Question: I'm following this tutorial for Google Cloud Platform: <URL> - where I would then push the Docker image to the cloud, build and run it thereafter on Kubernetes.
1- My first, when I got to step 8, where I changed the source code string from "Hello, World" to "Hello, world! Version 2", and string "Version: 1.0.0" to "Version: 2.0.0" in the Go file, basically the lines:
'''
fmt.Fprintf(w, "Hello, world! Version 2
")
fmt.Fprintf(w, "Version: 2.0.0
")
'''
I realised that I changed the source code on my local machine (not the one on the cloud). I then went to the Google Cloud Shell in the Console, re-built a Docker image with 'v2' tag, then pushed it to the Google Container Registry (not realising that I'm building an image from the unchanged code project stored on the cloud, rather than the one from my local machine). When I applied a rolling update to the existing deployment with an image update using 'kubectl', not surprisingly, it didn't work.
So basically to fix this, I need to build an image from the (changed) source code project on my local machine and push that image to the Google Container Registry (using Google Cloud SDK shell). That's the theory (I'm assuming at least from my understanding). I created an image with exactly the same tag (i.e. v2), bearing in mind there's already a v2 image (with the unchanged code) stored in the Container Registry, done from my previous step. I wondered if it would simply overwrite the existing image in the Container Registry, which it did (looking the Container Registry > Images section, I can see a v2 image with Update showing just a few seconds ago).
Now everything is set for the final step, which is apply a rolling update to the existing deployment with an image update:
'''
kubectl set image deployment/hello-web hello-web=gcr.io/${PROJECT_ID}/hello-app:v2
'''
This was successful as I got the response:
'''
deployment.extensions/hello-web image updated
'''
However, when I navigated to Kubernetes Engine > Workloads, to view the deployed app on Kubernetes, although the status shows = 'OK', in the 'Managed pods' section it shows the pods running from yesterday and the day before (in the 'Created on' date column), not the deployment of today (June 29th):

1 (a) - which brings me to side question (still relating to the first question), The 'Revision' column in the table above, does this mean the number of times I deployed new pods from an image? Because indeed I did try this step a few times, in a vain attempt to fix the issue (I think it might've been 4 times).
Going back to the main question, similarly if I try the external IP from the Load Balancer service, to load the site, it doesn't show the changed code. Also, when I check the latest image pushed in the Container Registry, by navigating to Container Registry > Images, I can see a v2 of the image uploaded minutes ago. So the Container Registry does have the latest image I uploaded (meaning it overwritten the previous version 2 of the same image name in the Container Registry. Otherwise it should've failed if it couldn't overwrite it). So I don't quite understand, shouldn't the last step (below) meant to deploy that last image v2 from the Container Registry?:
'''
kubectl set image deployment/hello-web hello-web=gcr.io/${PROJECT_ID}/hello-app:v2
'''
I'm not sure what I'm missing.
2- As I'm new to Docker, I was wondering is there a way to pull the image from the Container Registry, and view the source code in the Image. Otherwise, how is it possible to verify which Image contains which version of the source code? This can cause much confusion, with many versions of images along with equally many versions of source code history changes. How can you tell which source code commit corresponds to which Docker image?
3- Finally, can anyone advise on best practices of managing Kubernetes, in different scenarios. Say in the scenario where you deployed a container from an updated image version, but realised after there are issues or missing features, so you want to roll-back to the previous deployment. So is there best practises for managing such scenarios.
Apologies for the long-winded text, and many thanks in advance.
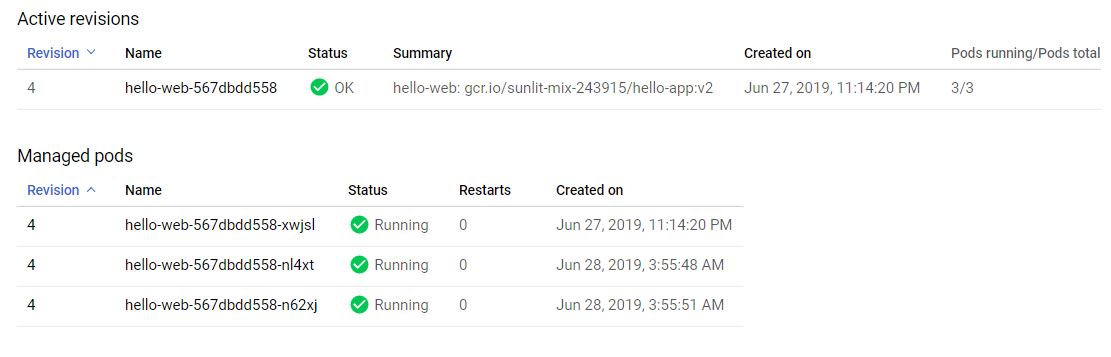
Answer: When you make a change to a deployment, Kubernetes only actually does something if you're making some change to the text of the deployment. In your example, when you 'kubectl set image ...:v2', since the deployment was already at v2, it sees that the current state of the pods matches what it expects and does nothing. If you 'kubectl delete pod' that can cause them to get recreated, but again Kubernetes will see that it already has a v2 image on the node and start it again.
The simplest cleanest way to do this is to just decide you've published a v2, if not the v2 you expected, and build/push/deploy your changed image as v3.
(Also consider an image versioning scheme based on a source control commit ID or a datestamp, which will be easier to generate uniquely and statelessly.)